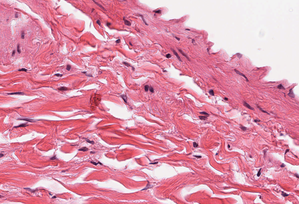
Tumor epithelial tissue: no
Tumor-associated stroma tissue: yes
Normal tissue: no